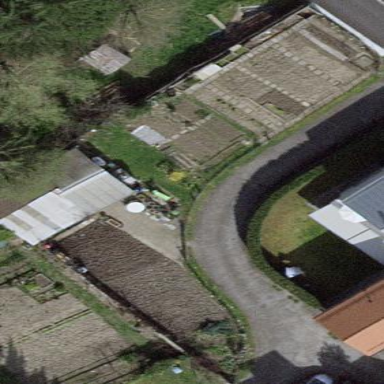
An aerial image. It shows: Garden enclosed by fence.